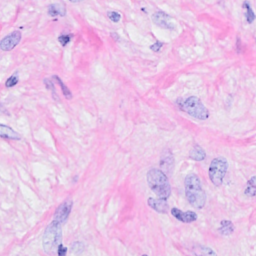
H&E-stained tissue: Breast